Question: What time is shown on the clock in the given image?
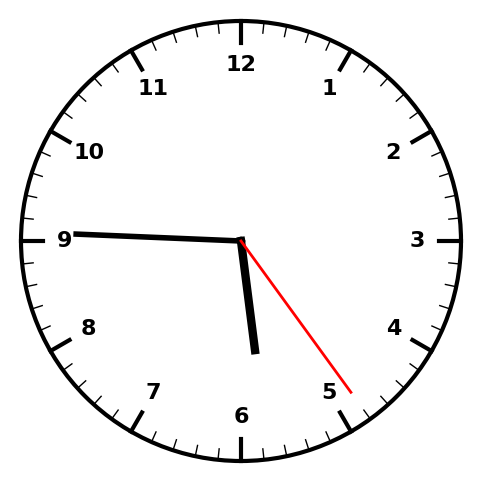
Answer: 05:45:24